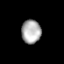
Tissue: prostate
Cell type: Epithelial cells
Senescence score: 0.3602
Nuclear area (px): 452
Mean DAPI intensity: 173.066